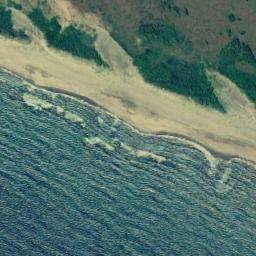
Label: beach